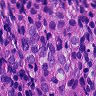
Metastatic tissue present: yes